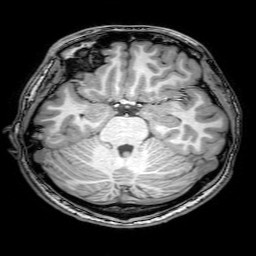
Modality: T1w
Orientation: coronal